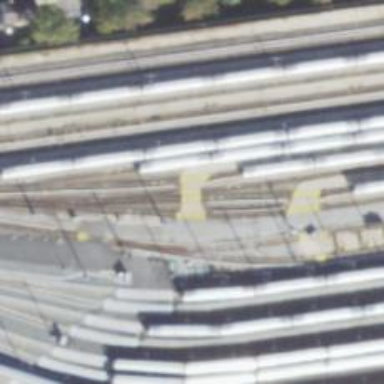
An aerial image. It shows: Electrified railway yard with rails.